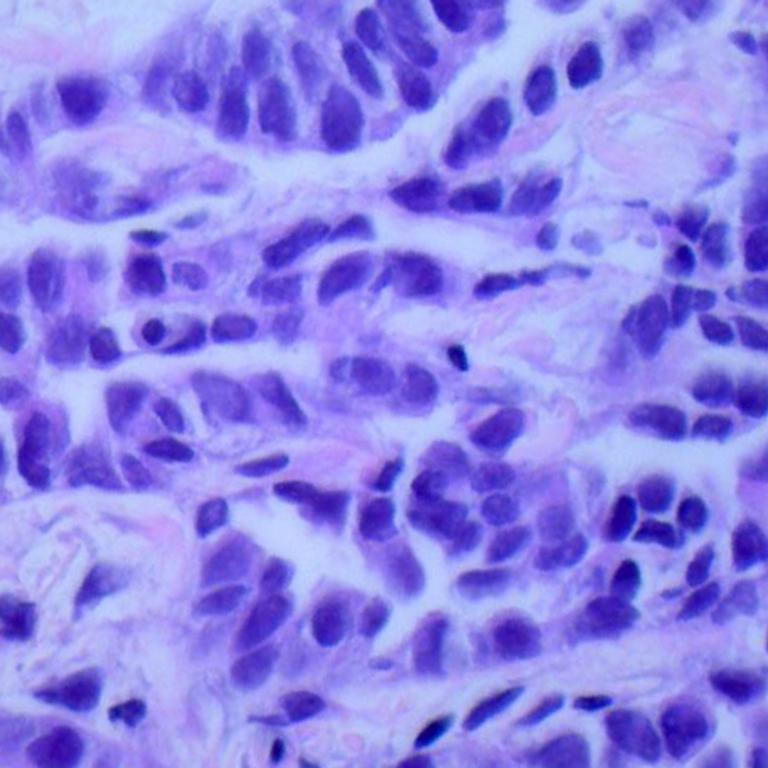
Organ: lung
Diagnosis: adenocarcinomas